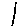
Label: line